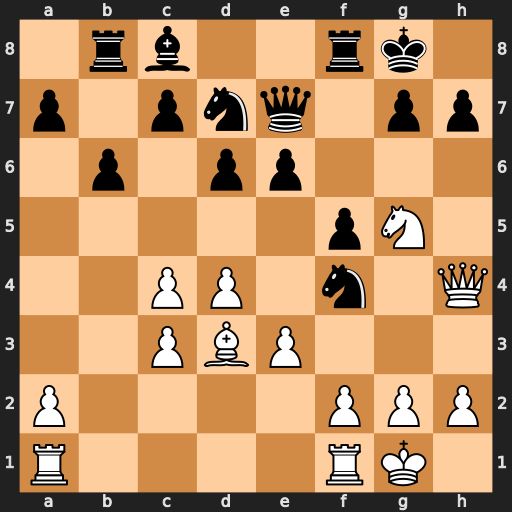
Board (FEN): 1rb2rk1/p1pnq1pp/1p1pp3/5pN1/2PP1n1Q/2PBP3/P4PPP/R4RK1
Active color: w
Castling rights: -
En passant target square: -
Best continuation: Qxh7#